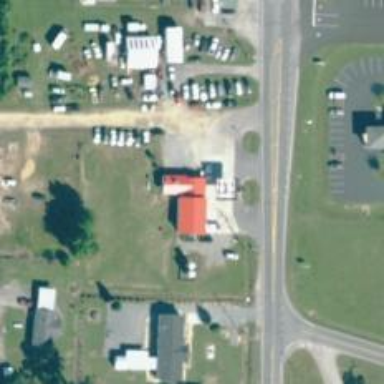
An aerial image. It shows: Convenience shop.